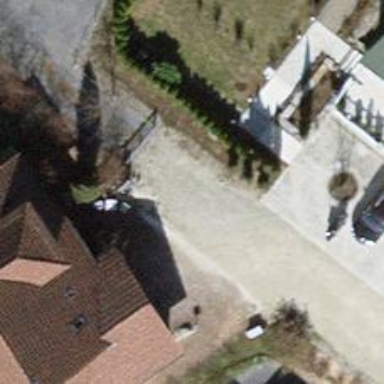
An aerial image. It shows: Driveway leading to service road.